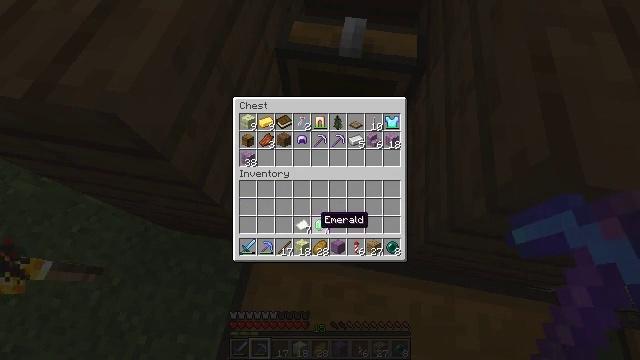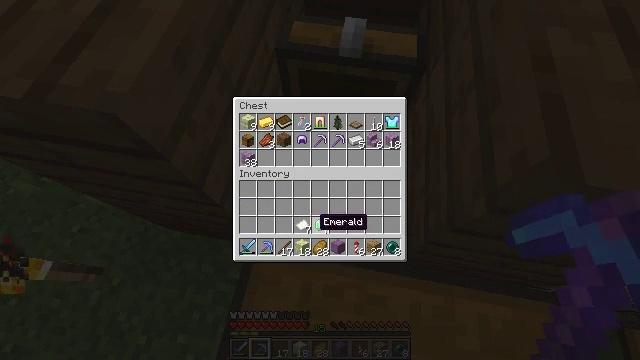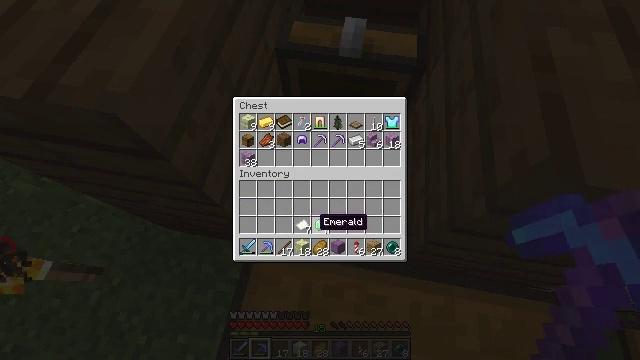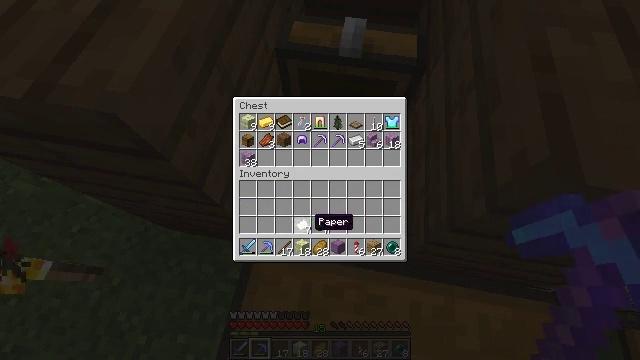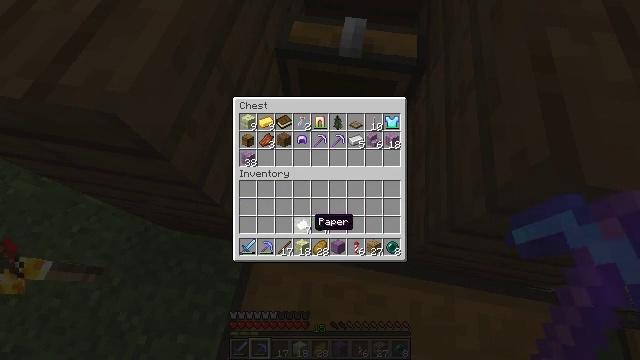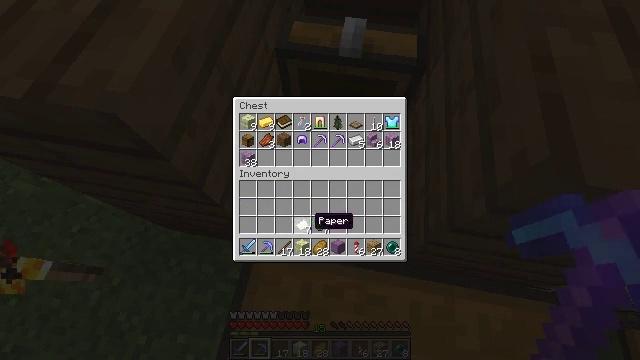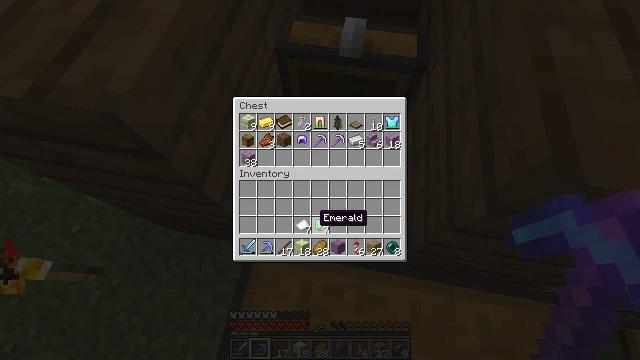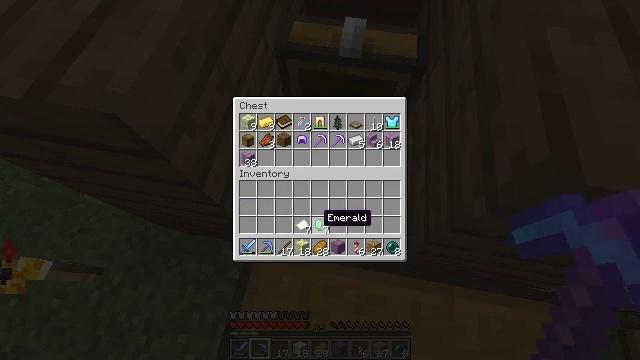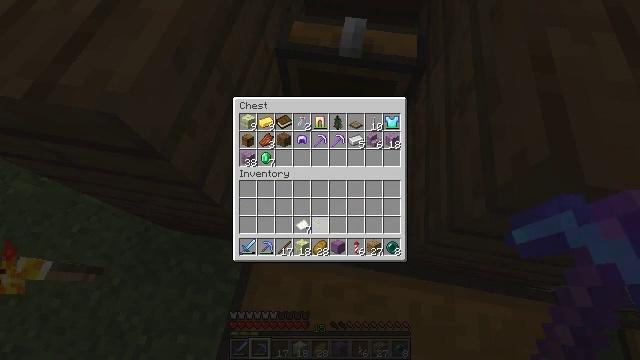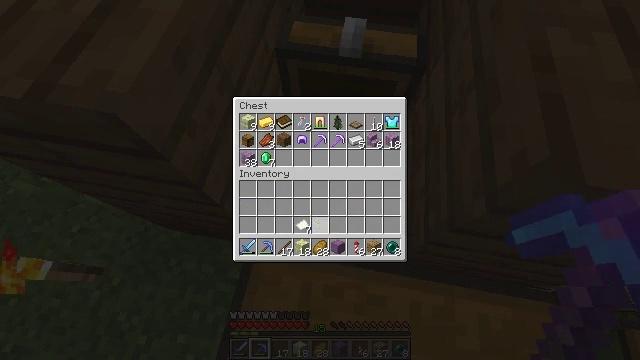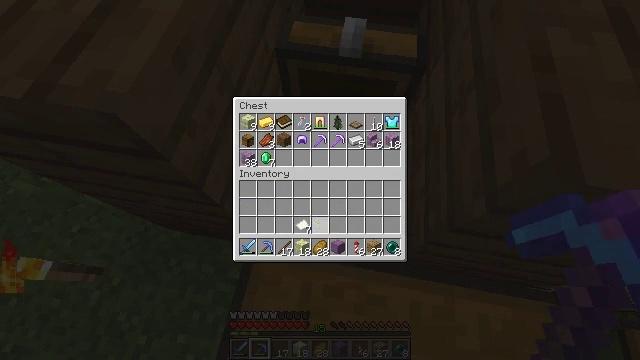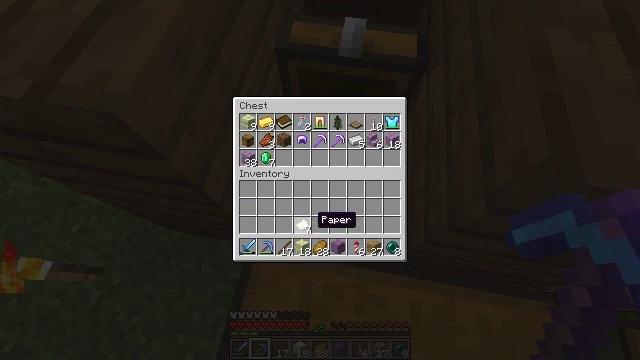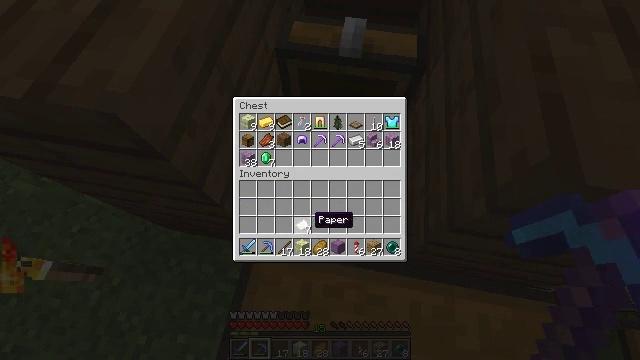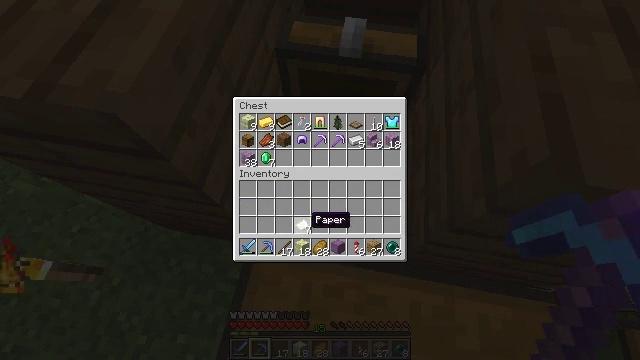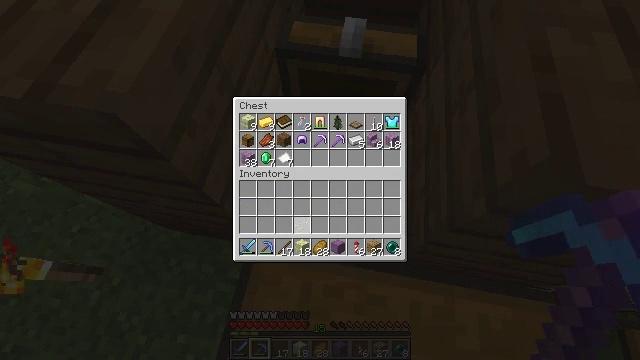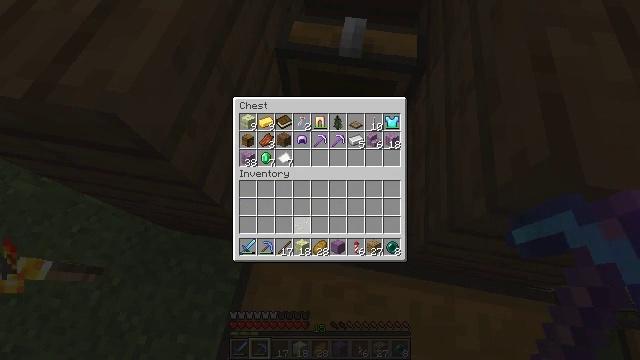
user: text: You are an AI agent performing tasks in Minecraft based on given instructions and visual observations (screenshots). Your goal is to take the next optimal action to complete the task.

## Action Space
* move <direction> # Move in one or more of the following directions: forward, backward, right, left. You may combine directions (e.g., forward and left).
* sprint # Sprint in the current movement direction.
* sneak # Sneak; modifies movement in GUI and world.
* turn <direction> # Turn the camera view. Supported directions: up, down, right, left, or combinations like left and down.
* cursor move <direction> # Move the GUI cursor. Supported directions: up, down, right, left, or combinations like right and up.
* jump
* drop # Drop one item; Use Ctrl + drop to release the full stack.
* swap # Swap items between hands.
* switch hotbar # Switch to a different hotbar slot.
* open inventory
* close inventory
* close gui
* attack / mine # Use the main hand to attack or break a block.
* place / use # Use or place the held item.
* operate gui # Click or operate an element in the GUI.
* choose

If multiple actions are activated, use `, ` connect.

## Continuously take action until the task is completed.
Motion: motion action
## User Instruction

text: Mine spruce leaves from the tree.
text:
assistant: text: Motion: sneak
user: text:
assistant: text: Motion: sneak
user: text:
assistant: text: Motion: sneak
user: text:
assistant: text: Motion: sneak
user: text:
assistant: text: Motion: sneak
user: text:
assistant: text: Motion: sneak
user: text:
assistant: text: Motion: sneak
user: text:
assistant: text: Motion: sneak, operate gui
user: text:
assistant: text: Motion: sneak, operate gui
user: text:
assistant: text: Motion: sneak, operate gui
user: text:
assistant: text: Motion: sneak
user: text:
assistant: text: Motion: sneak
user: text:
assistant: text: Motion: sneak
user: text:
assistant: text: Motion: sneak, operate gui
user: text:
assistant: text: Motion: sneak, operate gui
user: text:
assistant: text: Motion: sneak, operate gui
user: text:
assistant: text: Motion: sneak
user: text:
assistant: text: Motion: sneak, cursor move down
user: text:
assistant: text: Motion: sneak
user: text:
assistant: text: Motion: sneak
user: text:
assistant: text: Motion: sneak
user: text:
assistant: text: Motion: sneak
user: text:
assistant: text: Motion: sneak, operate gui
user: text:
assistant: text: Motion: sneak, operate gui
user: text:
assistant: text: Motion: sneak, operate gui
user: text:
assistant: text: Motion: sneak, cursor move right
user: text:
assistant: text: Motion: sneak, cursor move right and up
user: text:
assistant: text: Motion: sneak, cursor move right
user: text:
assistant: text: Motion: sneak
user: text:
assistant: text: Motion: sneak